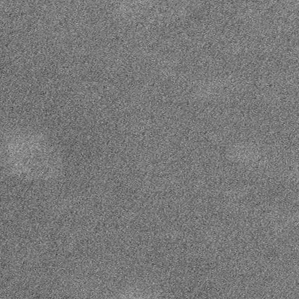
Label: frost